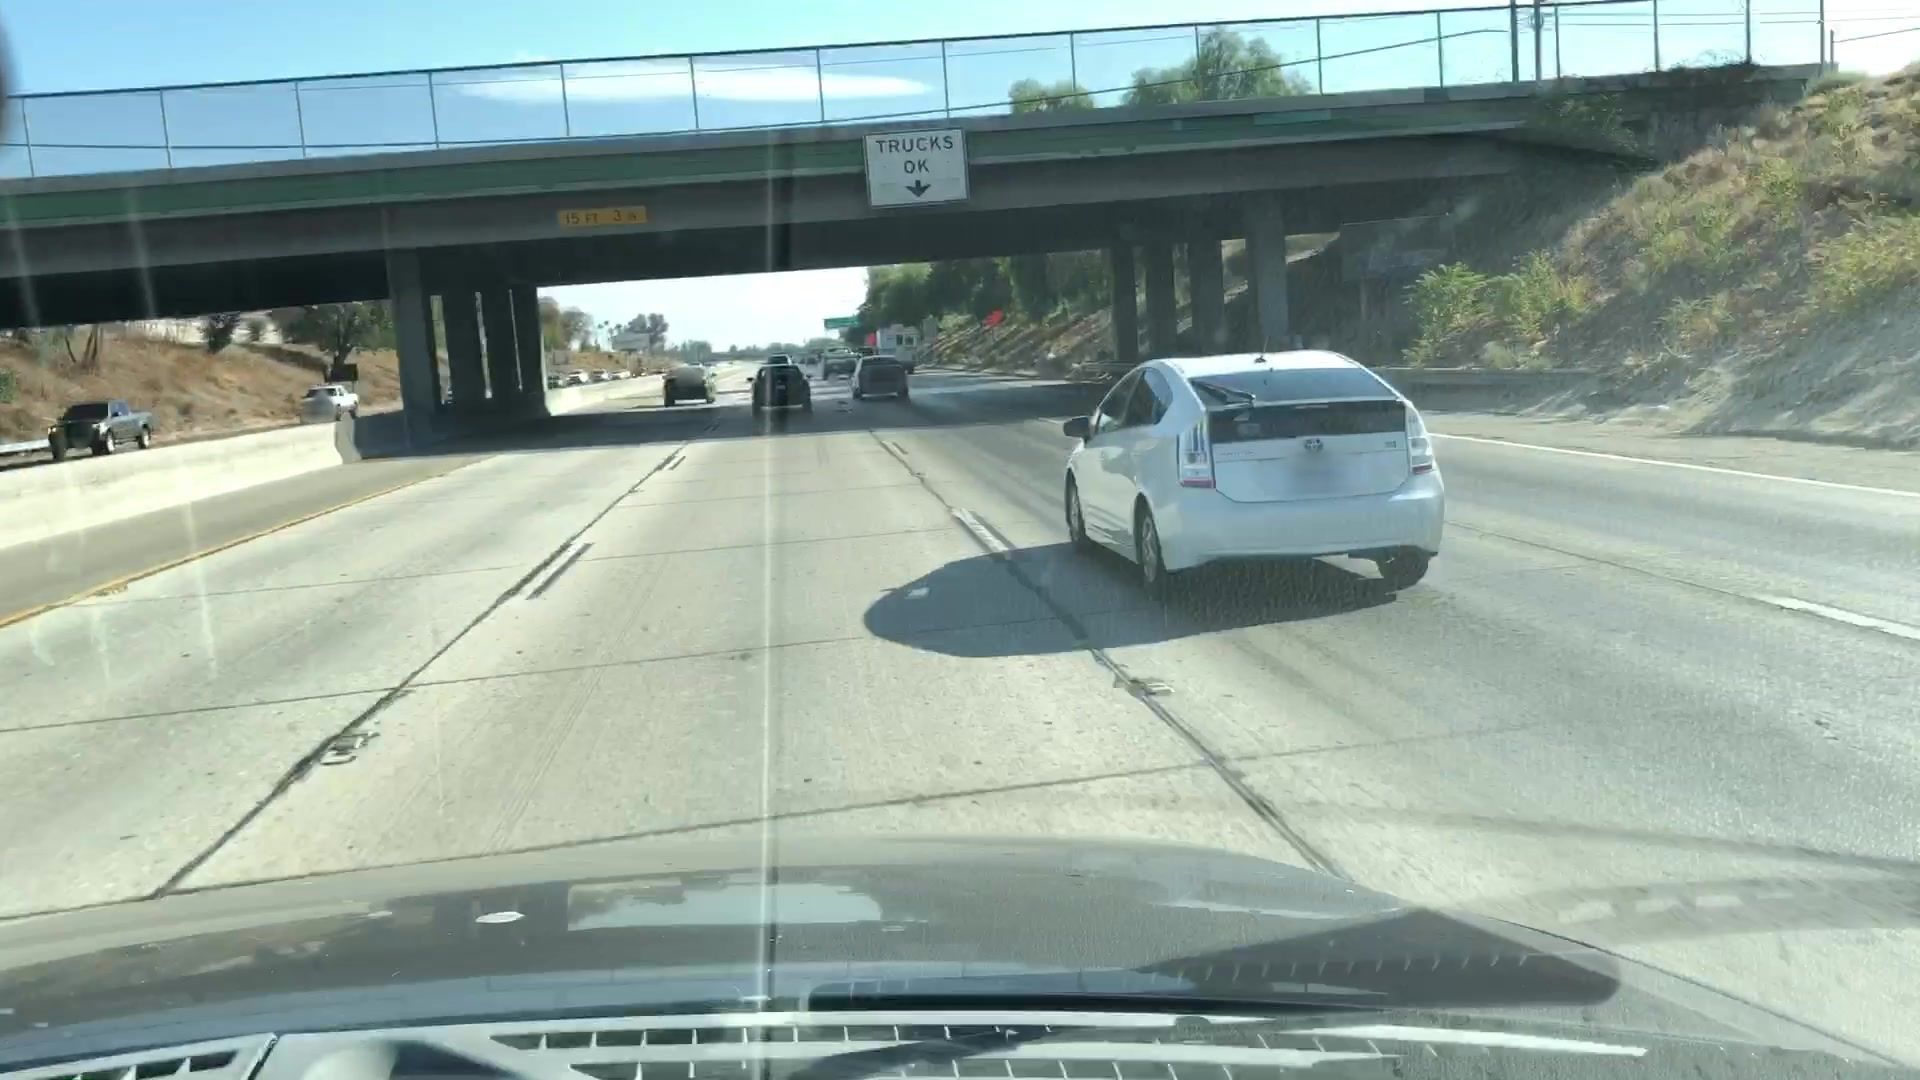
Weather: clear
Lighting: day
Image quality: good
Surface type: driving surface
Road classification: motorway, motorway_link
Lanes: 2, 1
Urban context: urban centre
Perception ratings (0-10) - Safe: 0.65, Lively: 1.23, Beautiful: 0.79, Boring: 6.62, Depressing: 7.1, Wealthy: 1.49